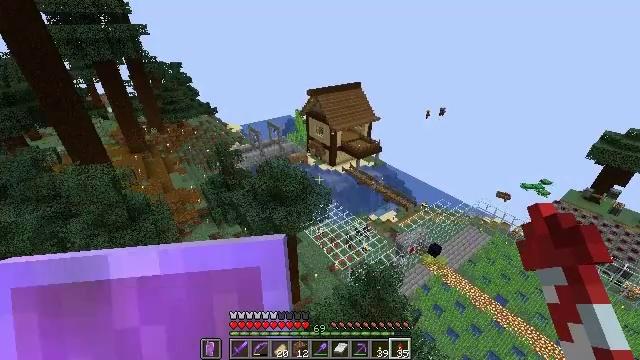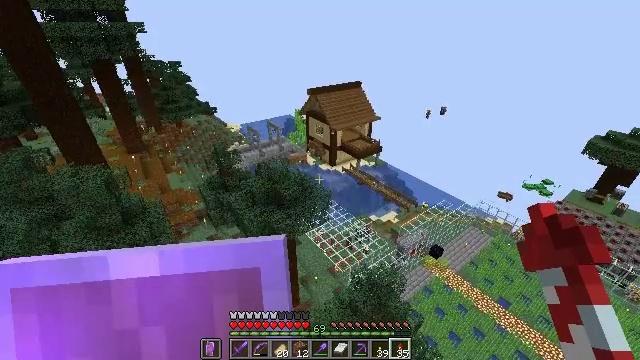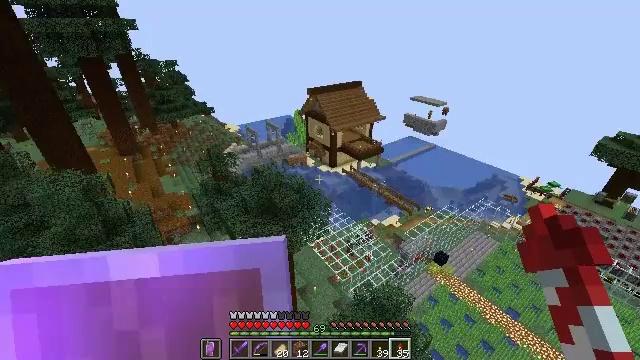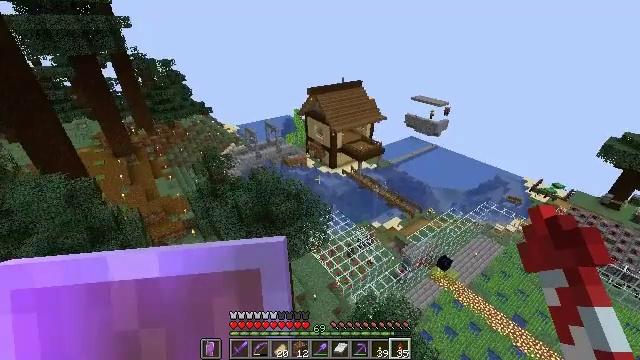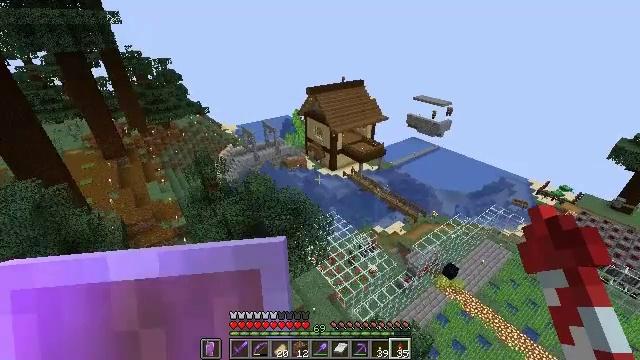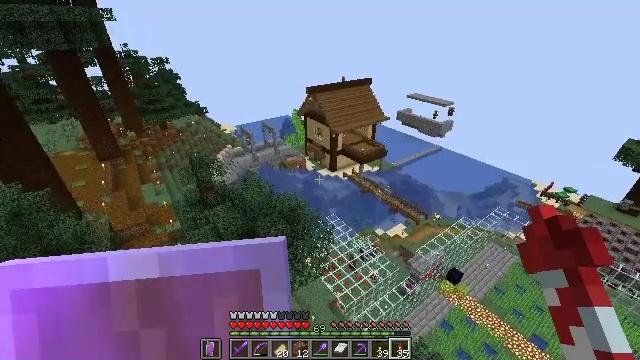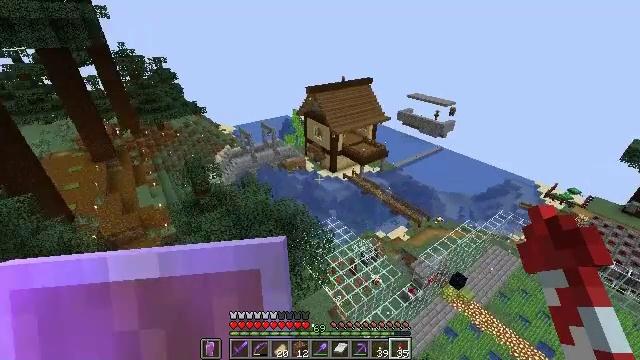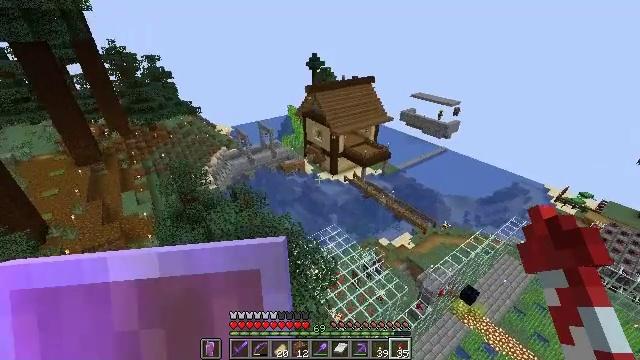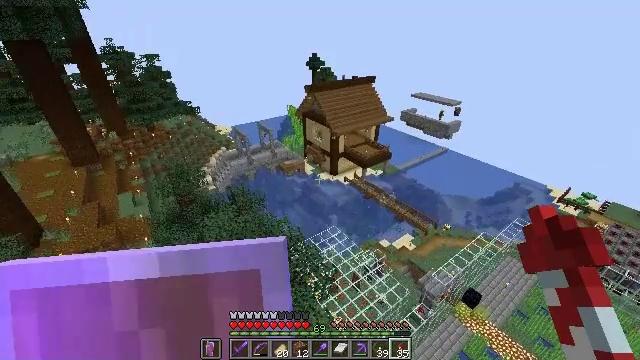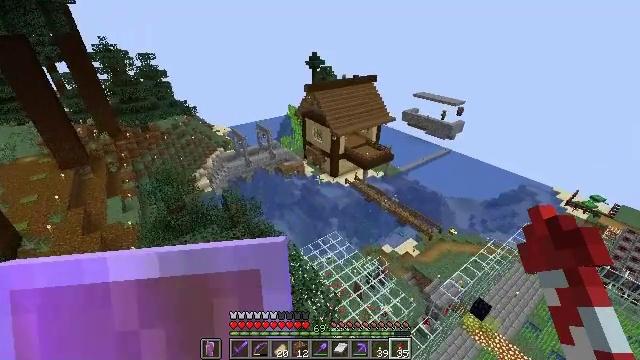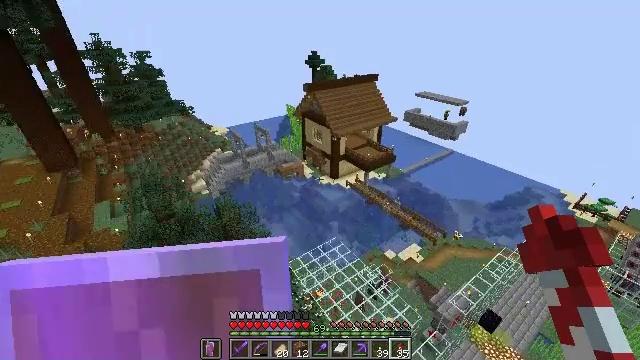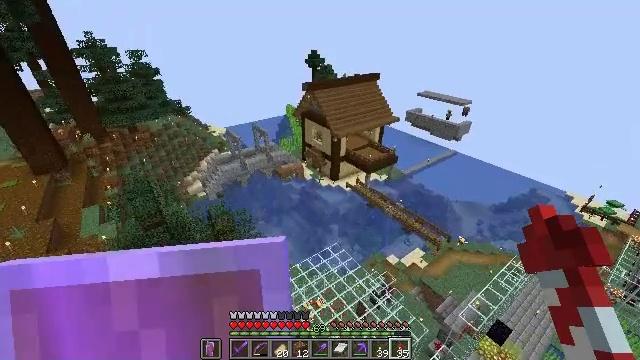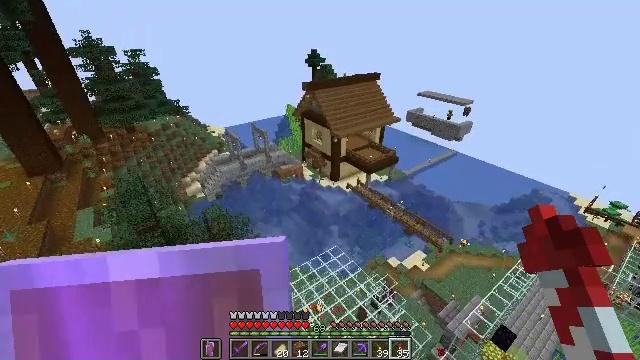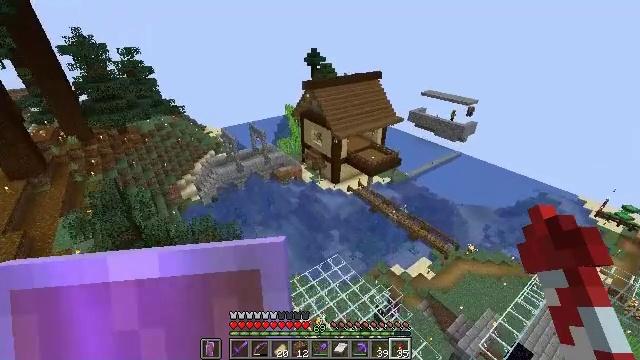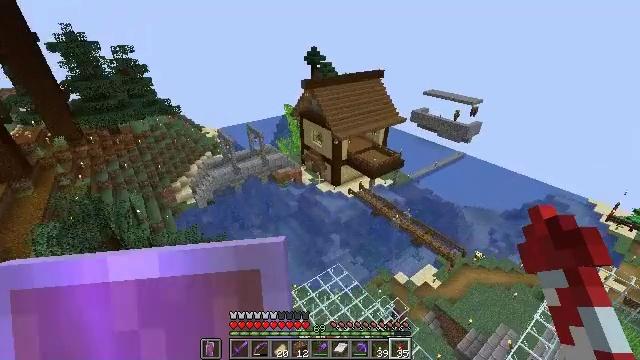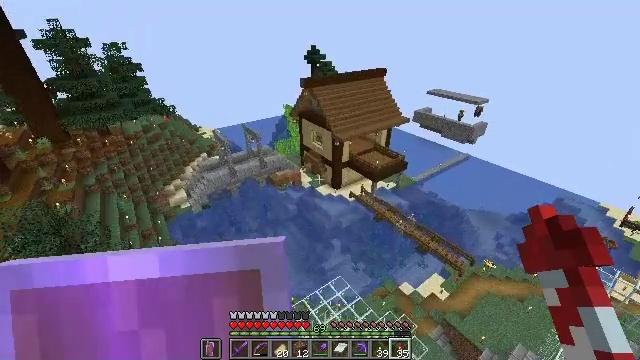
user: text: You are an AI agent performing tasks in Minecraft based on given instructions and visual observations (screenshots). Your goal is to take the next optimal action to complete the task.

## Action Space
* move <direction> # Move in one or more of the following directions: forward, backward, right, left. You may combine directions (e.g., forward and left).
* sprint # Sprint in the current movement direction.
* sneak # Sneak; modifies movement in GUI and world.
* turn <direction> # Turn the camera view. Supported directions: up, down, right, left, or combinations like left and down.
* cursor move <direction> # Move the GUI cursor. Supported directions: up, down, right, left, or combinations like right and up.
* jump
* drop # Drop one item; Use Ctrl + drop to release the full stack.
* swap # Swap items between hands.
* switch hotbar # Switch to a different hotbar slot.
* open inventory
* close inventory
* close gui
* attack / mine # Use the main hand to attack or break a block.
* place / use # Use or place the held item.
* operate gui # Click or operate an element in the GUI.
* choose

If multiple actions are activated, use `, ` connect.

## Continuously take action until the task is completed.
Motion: motion action
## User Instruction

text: craft item air
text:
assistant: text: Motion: no_op
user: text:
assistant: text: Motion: no_op
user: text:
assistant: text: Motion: no_op
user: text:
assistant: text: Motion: no_op
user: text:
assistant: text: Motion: no_op
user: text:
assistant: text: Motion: no_op
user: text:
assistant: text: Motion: no_op
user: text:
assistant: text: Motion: no_op
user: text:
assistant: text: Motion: no_op
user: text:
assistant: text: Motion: no_op
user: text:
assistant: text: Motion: no_op
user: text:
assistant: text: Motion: no_op
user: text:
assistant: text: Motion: no_op
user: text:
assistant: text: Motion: no_op
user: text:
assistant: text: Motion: no_op
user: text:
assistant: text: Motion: no_op
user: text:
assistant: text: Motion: turn left
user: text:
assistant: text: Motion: turn left and up
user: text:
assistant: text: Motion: turn left and up
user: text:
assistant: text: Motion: no_op
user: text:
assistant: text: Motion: no_op
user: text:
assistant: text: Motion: no_op
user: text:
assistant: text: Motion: no_op
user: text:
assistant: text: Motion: no_op
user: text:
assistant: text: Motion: no_op
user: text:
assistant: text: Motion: no_op
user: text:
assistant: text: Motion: no_op
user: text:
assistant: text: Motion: no_op
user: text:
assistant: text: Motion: turn right and up
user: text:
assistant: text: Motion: turn right and up